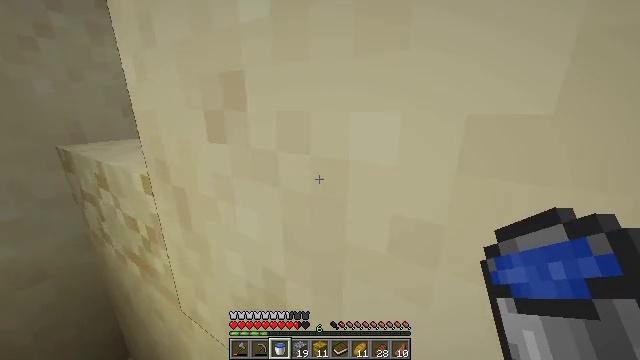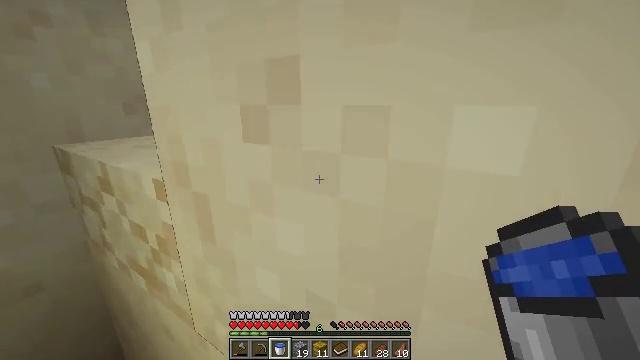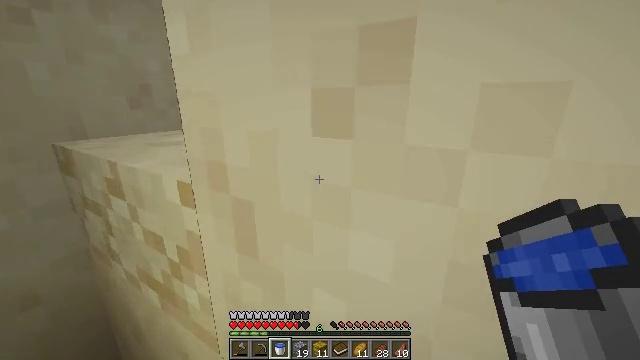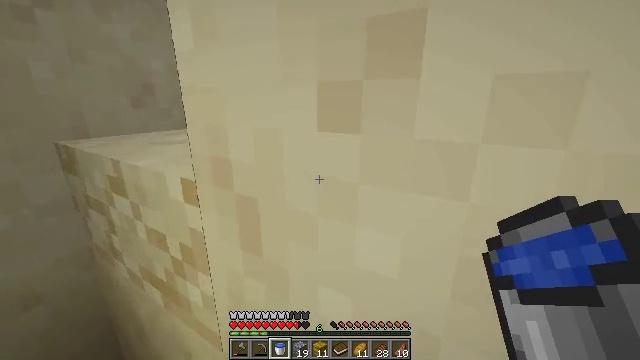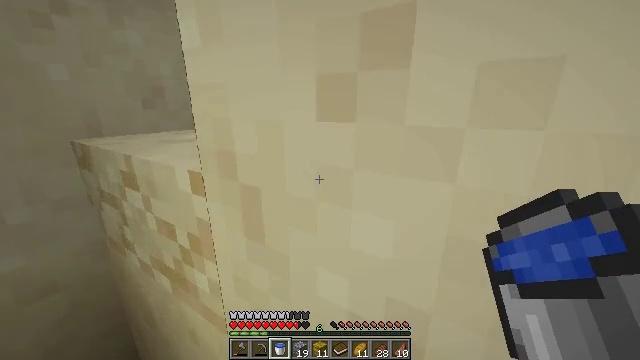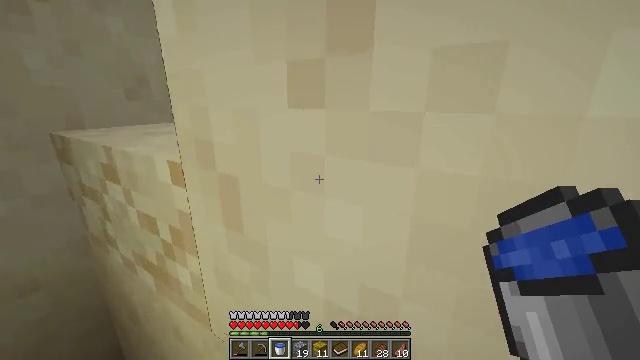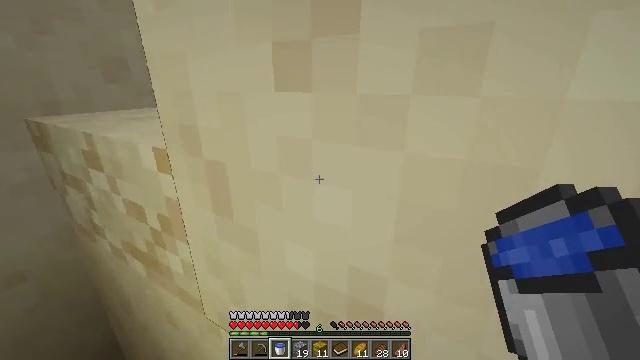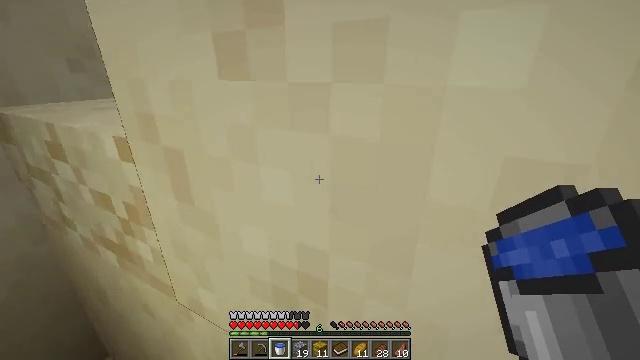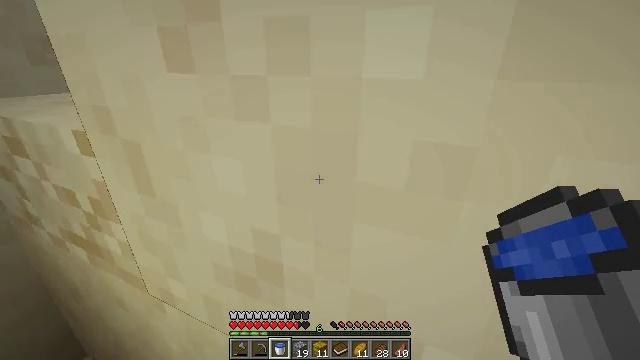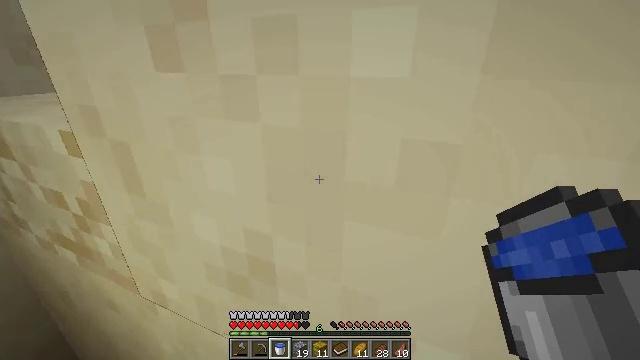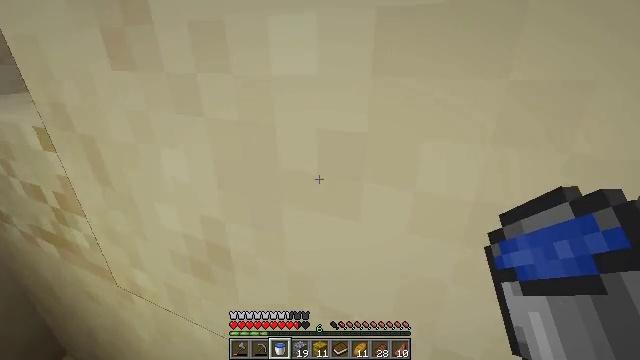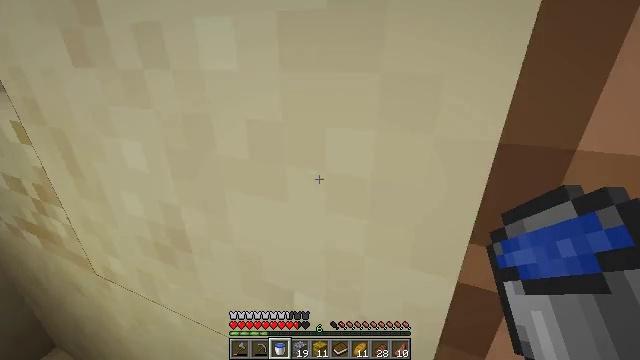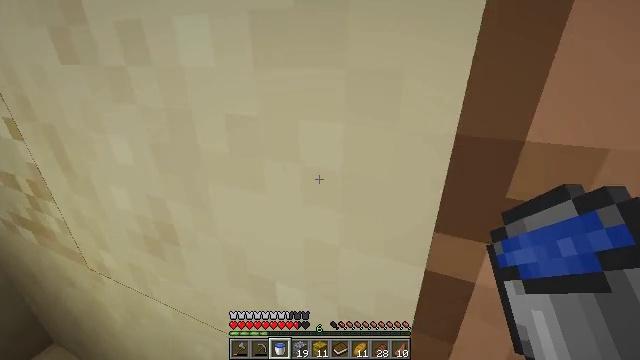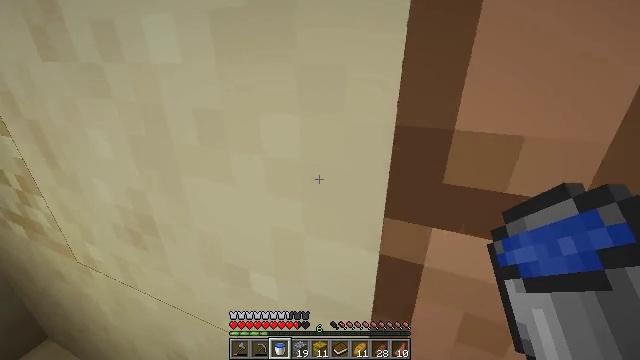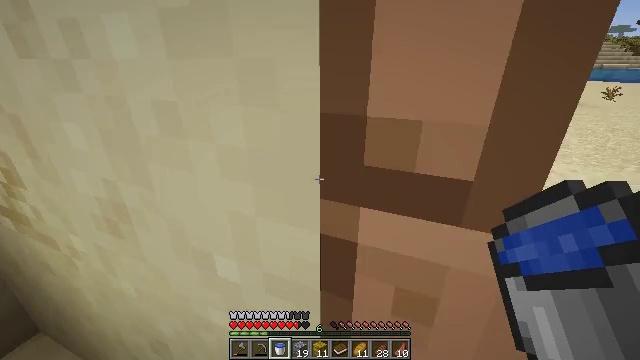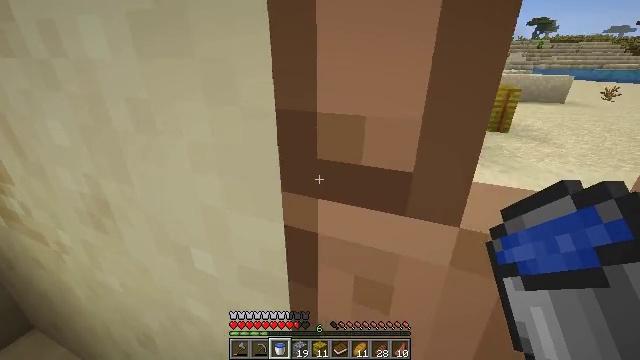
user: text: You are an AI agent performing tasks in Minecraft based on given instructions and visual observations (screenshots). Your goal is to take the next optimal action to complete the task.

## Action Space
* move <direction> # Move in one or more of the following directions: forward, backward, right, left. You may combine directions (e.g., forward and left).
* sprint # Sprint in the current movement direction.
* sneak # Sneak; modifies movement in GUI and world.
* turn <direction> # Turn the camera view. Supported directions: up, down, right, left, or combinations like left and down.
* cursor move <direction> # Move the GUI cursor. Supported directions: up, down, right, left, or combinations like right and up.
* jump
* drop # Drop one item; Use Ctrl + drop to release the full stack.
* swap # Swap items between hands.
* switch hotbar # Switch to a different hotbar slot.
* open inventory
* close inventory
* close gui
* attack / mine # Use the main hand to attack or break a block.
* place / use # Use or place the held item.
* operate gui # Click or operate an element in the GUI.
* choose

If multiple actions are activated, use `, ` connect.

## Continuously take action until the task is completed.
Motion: motion action
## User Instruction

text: Gather the potted cactus from the pot.
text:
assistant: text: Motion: move forward, sprint
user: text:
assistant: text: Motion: move forward and move right, sprint
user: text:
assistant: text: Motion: move forward and move right, sprint
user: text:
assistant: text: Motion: move forward and move right, sprint
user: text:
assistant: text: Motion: move forward and move right, sprint
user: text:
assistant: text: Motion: move forward and move right, sprint, turn right and down
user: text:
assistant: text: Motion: move forward and move right, sprint, turn right and down
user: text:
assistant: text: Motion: move forward and move right, sprint, turn right and down
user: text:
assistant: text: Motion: move forward and move right, sprint, turn right
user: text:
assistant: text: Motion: move forward and move right, sprint
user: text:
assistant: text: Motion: move forward and move right, sprint
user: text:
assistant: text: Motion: move forward and move right, sprint
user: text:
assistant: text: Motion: move forward and move right, sprint
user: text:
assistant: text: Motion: move forward and move right, sprint
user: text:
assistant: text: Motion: move forward, sprint
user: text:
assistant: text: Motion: move forward, sprint
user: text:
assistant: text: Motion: move forward, sprint
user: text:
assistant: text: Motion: move forward, sprint
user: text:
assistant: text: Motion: move forward, sprint
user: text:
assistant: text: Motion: move forward and move right, sprint
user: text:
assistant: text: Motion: move forward and move right, sprint
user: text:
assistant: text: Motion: move forward and move right, sprint, turn right
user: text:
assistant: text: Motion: move forward and move right, sprint, turn right
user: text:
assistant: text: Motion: move forward and move right, sprint
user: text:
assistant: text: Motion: move right, sprint
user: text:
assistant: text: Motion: move forward and move right, sprint
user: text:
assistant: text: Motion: move forward and move right, sprint, turn right
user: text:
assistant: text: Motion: move forward and move right, sprint, turn right
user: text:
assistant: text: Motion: move forward and move right, sprint
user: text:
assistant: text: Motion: move forward, sprint